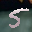
Label: 5